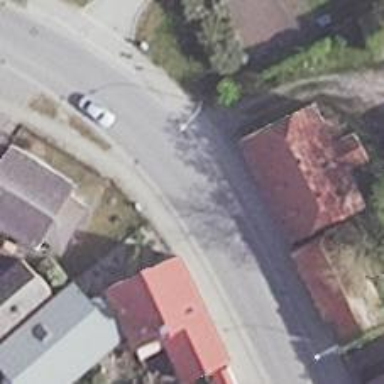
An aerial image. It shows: Asphalt road with primary classification. The road has separate sidewalks on both sides.